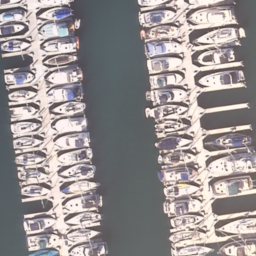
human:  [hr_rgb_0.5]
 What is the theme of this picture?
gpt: harbor

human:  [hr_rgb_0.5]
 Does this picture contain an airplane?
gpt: no

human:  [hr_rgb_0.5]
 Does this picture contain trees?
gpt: no

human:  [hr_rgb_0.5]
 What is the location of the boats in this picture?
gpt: left and right